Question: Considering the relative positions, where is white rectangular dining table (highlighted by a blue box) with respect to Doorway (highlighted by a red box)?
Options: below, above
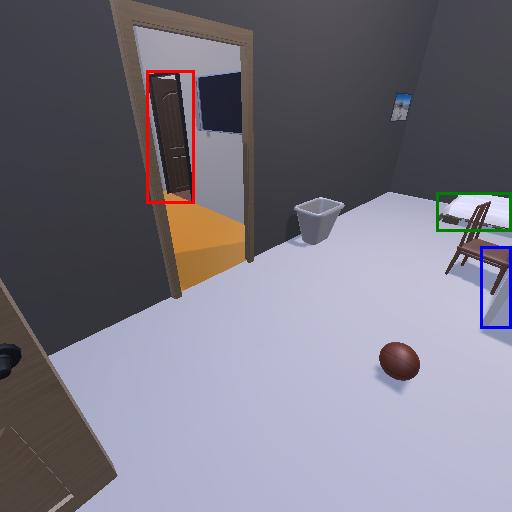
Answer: below